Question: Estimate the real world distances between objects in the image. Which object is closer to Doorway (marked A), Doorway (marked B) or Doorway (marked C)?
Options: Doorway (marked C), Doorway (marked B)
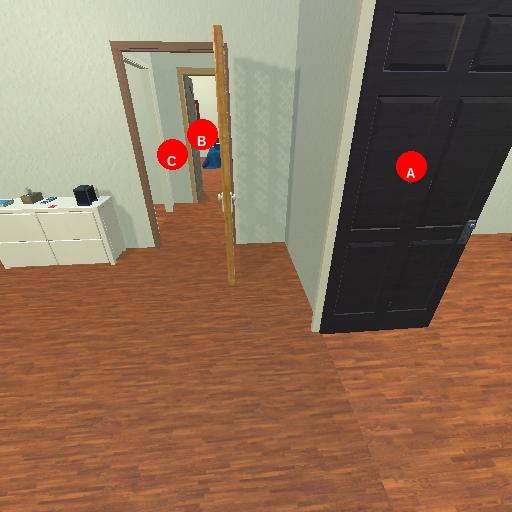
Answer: Doorway (marked C)